Field crop: maize
Growth stage: 2
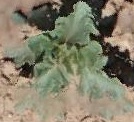
Species: datura